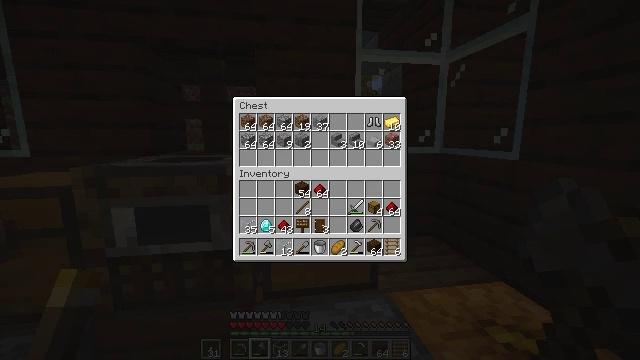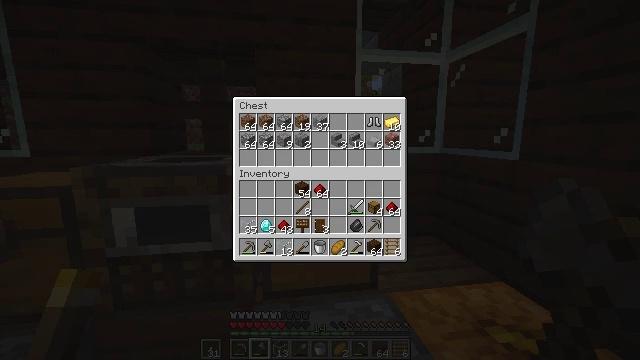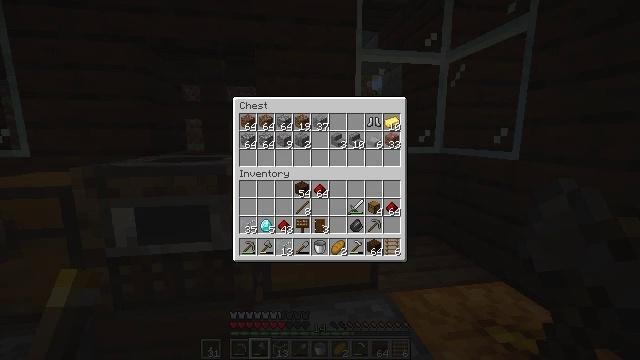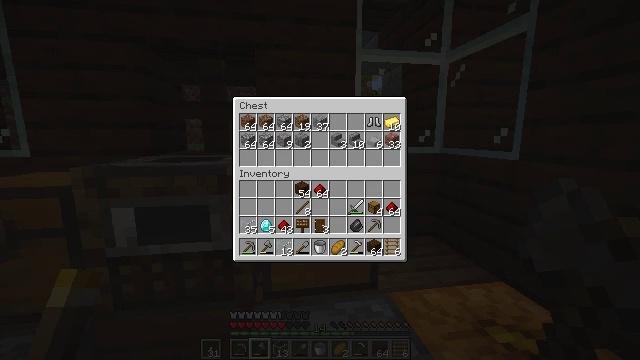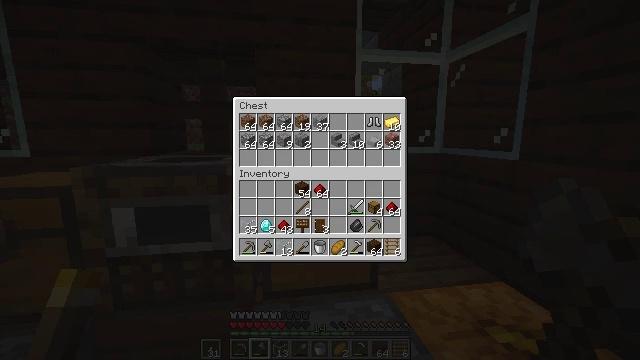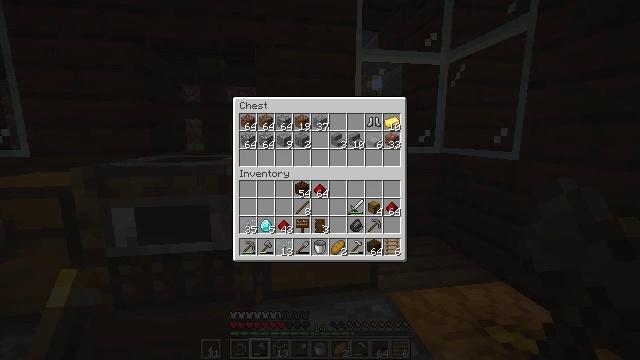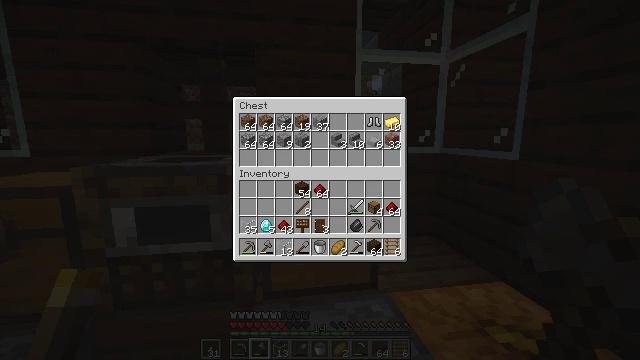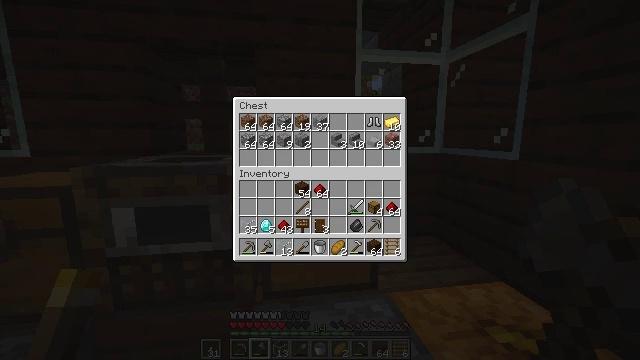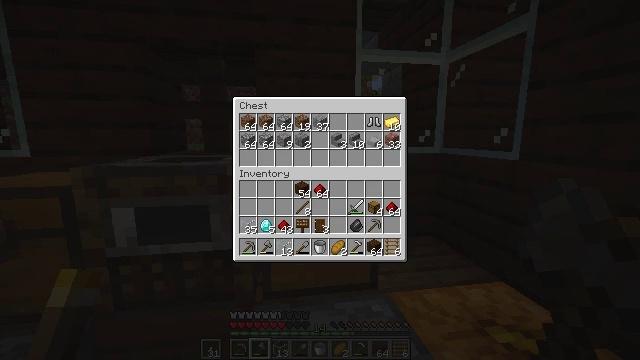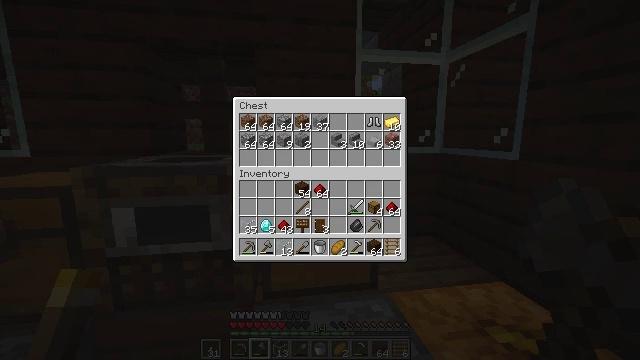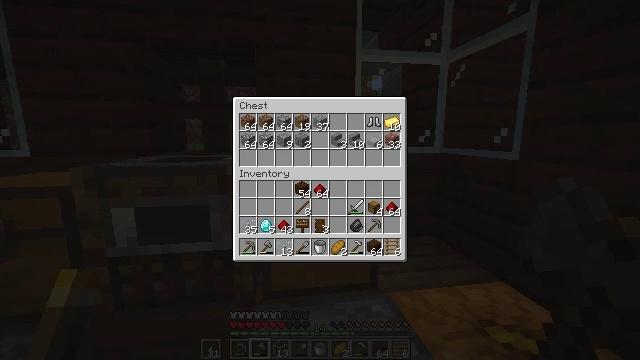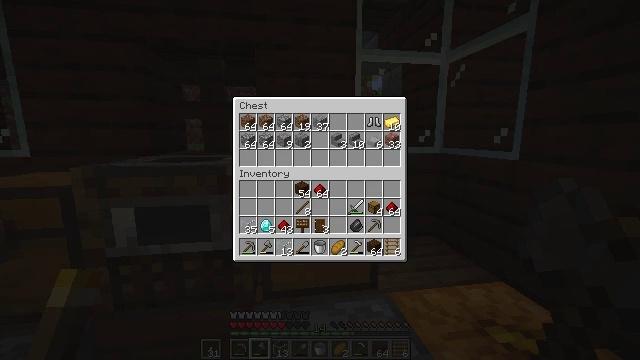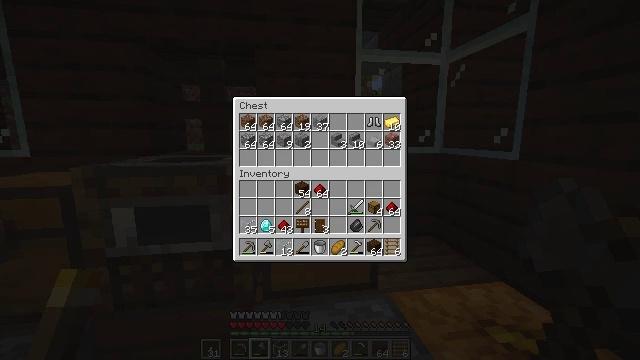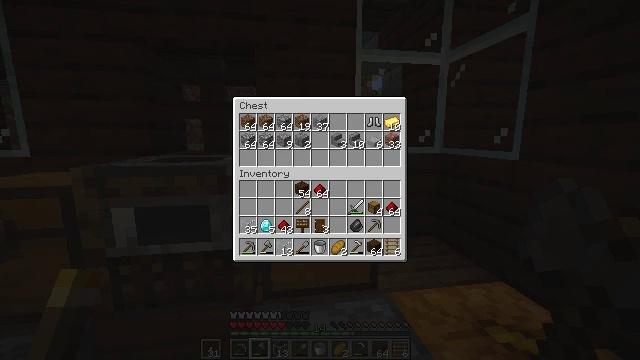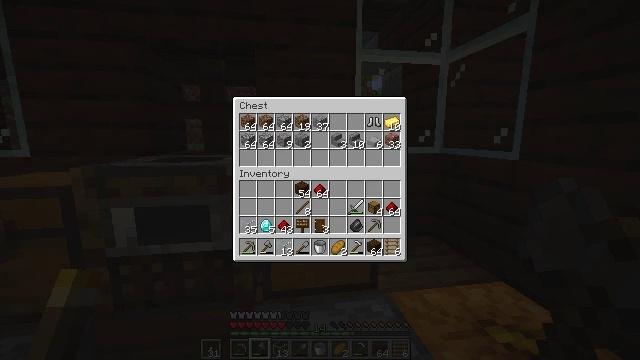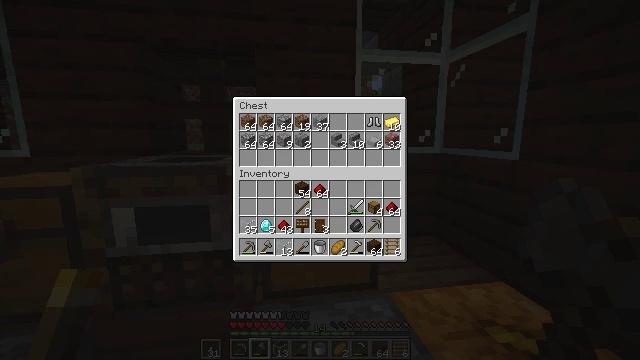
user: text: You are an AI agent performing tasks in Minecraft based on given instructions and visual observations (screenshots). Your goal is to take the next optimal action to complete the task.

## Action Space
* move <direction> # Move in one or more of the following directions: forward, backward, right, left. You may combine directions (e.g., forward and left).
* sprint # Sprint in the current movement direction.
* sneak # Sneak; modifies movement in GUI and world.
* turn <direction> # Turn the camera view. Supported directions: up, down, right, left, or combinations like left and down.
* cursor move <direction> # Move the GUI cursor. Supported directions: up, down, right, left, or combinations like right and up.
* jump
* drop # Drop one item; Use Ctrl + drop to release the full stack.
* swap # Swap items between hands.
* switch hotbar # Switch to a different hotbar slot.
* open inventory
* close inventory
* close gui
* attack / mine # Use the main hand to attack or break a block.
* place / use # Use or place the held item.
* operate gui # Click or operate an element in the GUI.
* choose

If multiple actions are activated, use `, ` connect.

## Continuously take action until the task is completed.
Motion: motion action
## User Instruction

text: Use cobblestones to craft a cobblestone wall.
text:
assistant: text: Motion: no_op
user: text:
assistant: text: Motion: no_op
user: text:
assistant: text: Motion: no_op
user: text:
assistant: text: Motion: no_op
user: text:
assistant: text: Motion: no_op
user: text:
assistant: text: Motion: no_op
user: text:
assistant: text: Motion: no_op
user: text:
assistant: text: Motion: no_op
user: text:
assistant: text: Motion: no_op
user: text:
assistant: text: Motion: no_op
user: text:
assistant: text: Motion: no_op
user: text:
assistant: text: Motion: no_op
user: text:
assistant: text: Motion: no_op
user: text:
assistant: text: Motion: no_op
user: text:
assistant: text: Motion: no_op
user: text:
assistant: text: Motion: no_op
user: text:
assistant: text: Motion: no_op
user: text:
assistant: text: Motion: no_op
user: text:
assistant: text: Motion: no_op
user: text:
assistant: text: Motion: no_op
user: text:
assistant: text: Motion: no_op
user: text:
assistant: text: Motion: no_op
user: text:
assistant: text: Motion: no_op
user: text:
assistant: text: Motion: no_op
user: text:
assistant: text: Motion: no_op
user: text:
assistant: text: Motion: no_op
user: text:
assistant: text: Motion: no_op
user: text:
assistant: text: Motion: no_op
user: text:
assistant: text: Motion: no_op
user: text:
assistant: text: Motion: no_op